Question: Trying to add documents to an elasticsearch index using Sense. eg:
'''
POST productmarket/ppt/joe@broker.com_Index_withNewGuid_233df4
{
"hash" : "cake"
}
'''
and I get back"
'''
Request failed to get to the server (status code: 0):
'''
Now if I change the @ to something else it works fine.
Now we already have items in the index that have @'s in the id's. If I update them in a frontend APP we have that uses the API's to post it breaks as well eg.

BUT When I use our C# app to index a json document that has @ in its id using NEST it works. And when I try and update this document again in the frontend app (where it just broke) it works as well.
Now I have tried indexing plain document and complex documents. Nothing changes. I've tried different indexes. Still the same problem.
Any idea what is wrong?
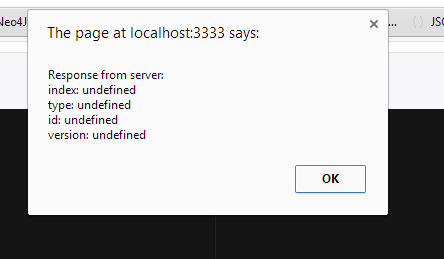
Answer: Figured it out. Pretty stupid.
Nest URL encodes the request.
Sense does not. Using the URL encoded value for @ it works fine.